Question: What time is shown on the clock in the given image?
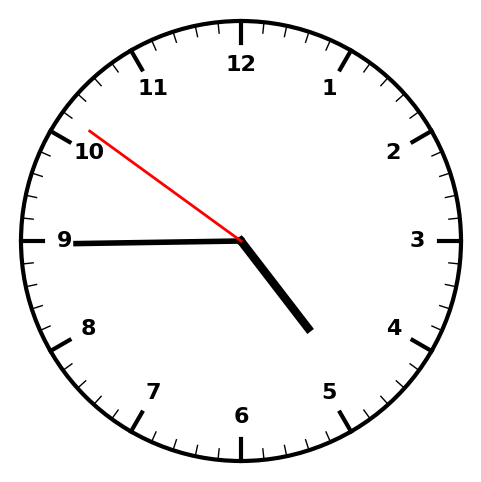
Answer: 04:44:51